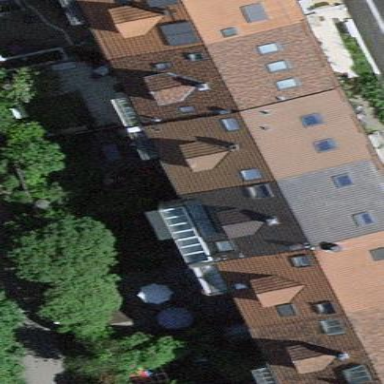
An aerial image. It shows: Terrace building.